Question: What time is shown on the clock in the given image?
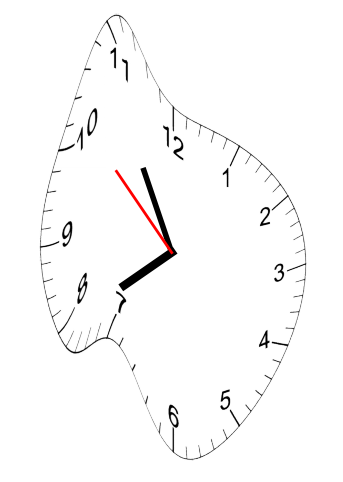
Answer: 07:54:52